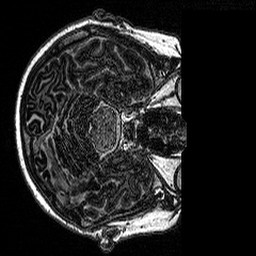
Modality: MP2RAGE
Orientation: axial
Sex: female
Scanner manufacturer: siemens
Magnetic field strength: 3 T
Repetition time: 5 s
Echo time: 0.00292 s